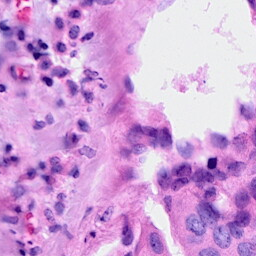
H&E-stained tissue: Breast